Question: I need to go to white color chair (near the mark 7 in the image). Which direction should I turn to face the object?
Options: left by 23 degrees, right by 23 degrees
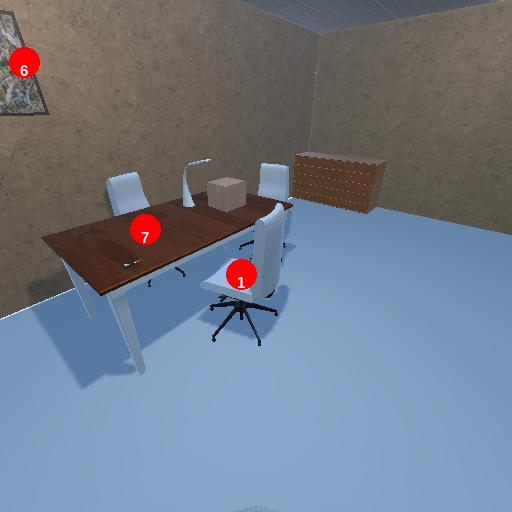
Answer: left by 23 degrees